Question: After 14.1.4->14.1.5 update on I had been faced with an annoying UI feature. When I press quick-doc shortcut (Ctrl+Q for my keymap) a platform specific window appears instead of lightweight popup window. In other worlds I have just floating (a right panel button had been activated).

My question is how to return plain old popup with no window title bar.
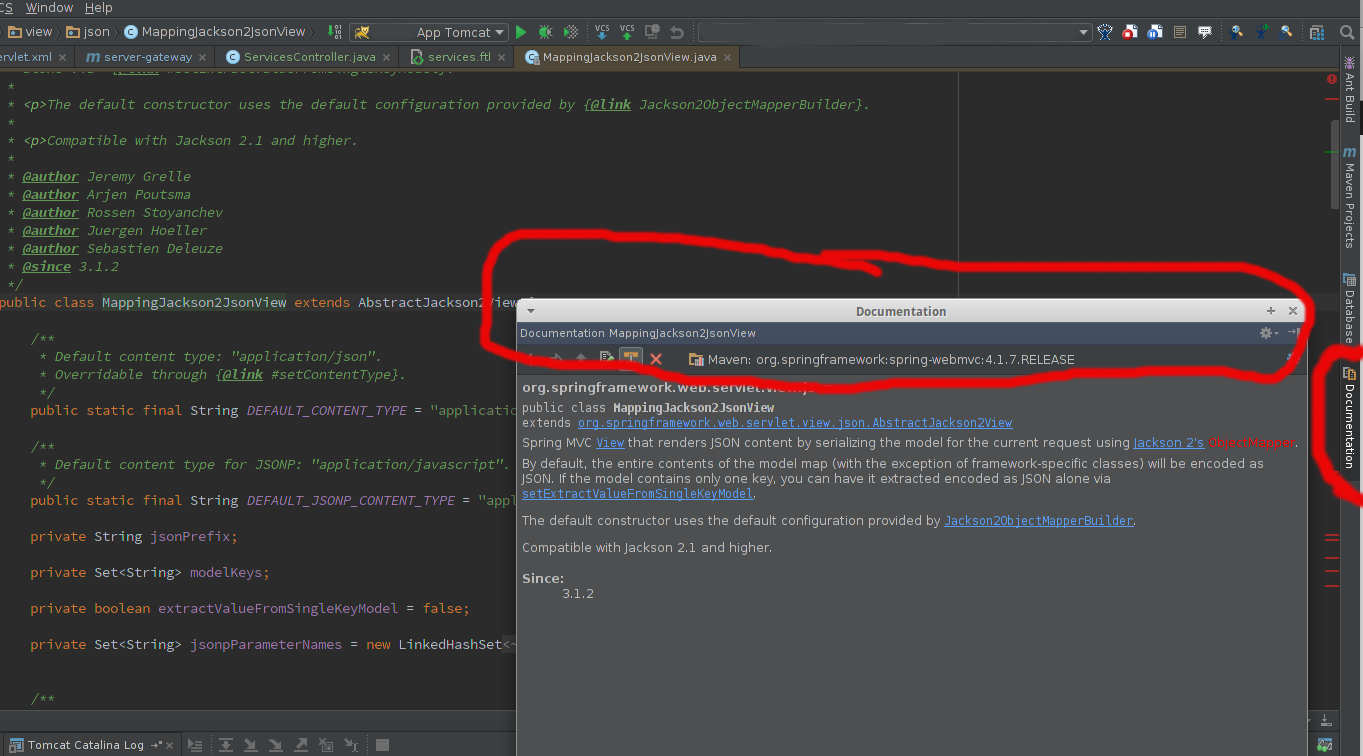
Answer: Just click the red cross button and the window should be restored back to a pop-up.
Or just hit (OS X) or + (Windows, Linux).
<URL>